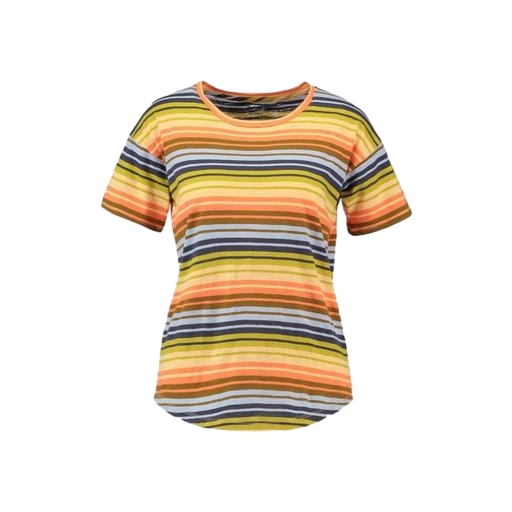
multicolor scoop neck t-shirt, striped t-shirt, multicolor shirt woman, white background